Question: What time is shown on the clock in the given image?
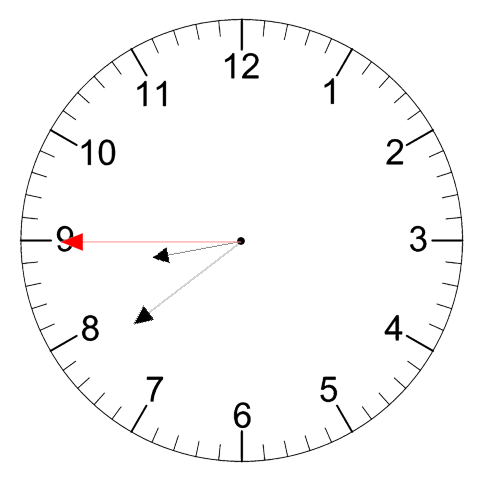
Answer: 08:38:45